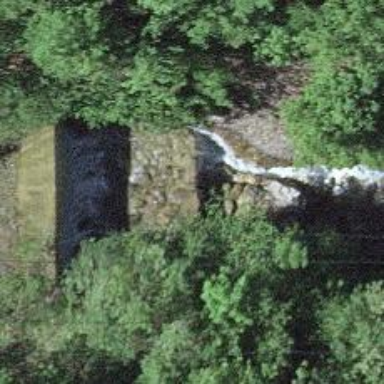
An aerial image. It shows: Check dam along waterway with retaining wall.